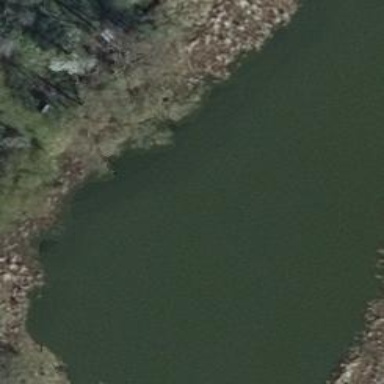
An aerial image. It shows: Peaceful pond surrounded by nature.